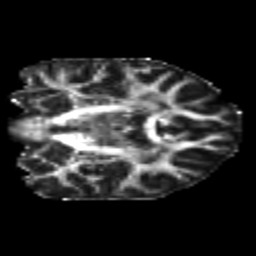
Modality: FA
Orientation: coronal
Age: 24
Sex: female
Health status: healthy
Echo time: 0.074 s